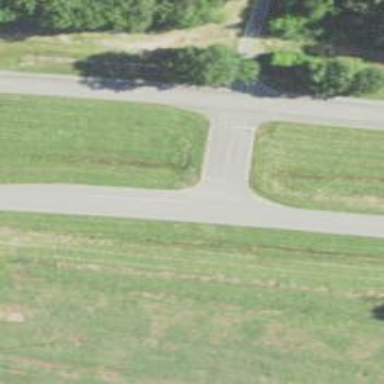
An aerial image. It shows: Road with stop sign.